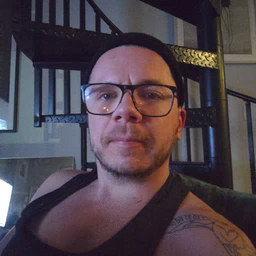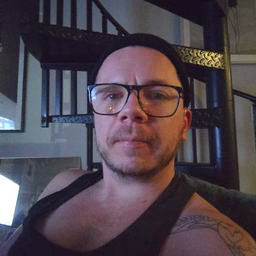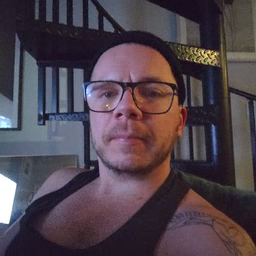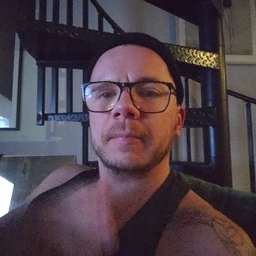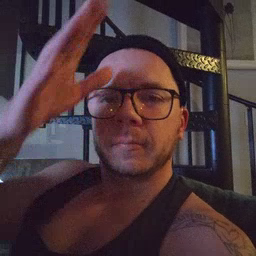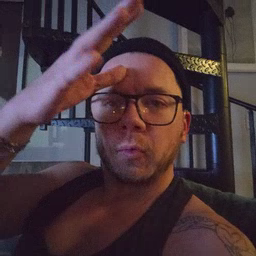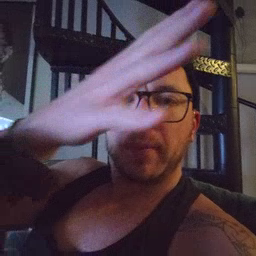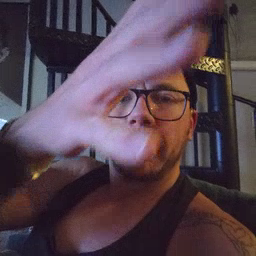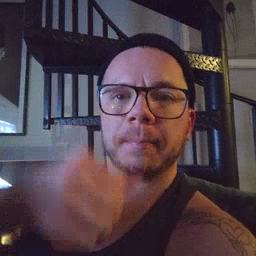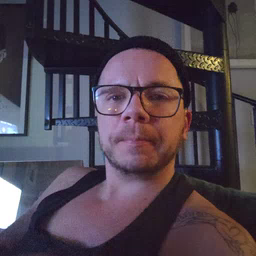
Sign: grandpa